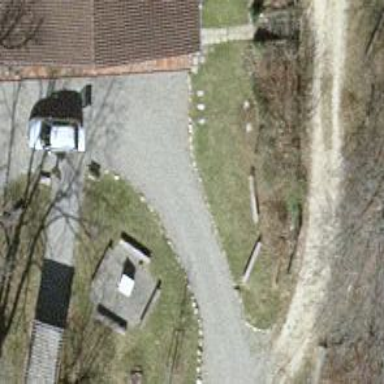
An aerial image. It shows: Picnic table located in leisure land area.